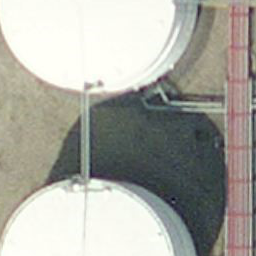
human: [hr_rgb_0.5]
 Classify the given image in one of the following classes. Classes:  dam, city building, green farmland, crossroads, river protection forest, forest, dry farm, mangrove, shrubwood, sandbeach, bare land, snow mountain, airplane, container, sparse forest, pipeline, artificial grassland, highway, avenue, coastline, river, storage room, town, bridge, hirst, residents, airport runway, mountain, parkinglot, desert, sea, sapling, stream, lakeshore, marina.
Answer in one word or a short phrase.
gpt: storage room